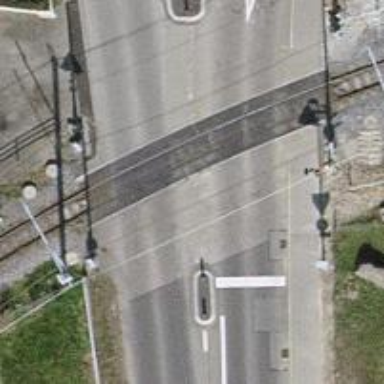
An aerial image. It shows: Full barrier level crossing on railway.